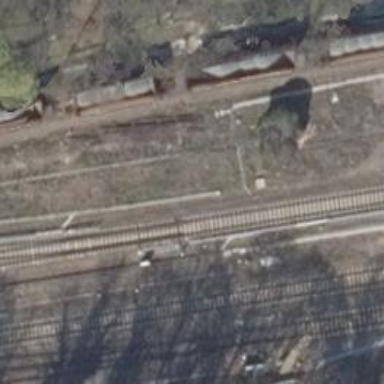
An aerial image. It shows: Railway switch with the turnout pointing to the right.